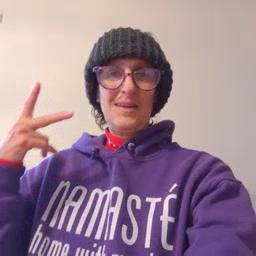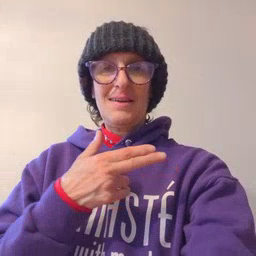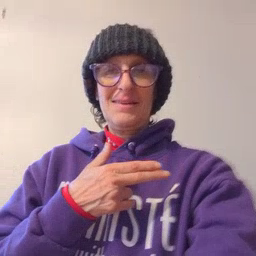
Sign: cut